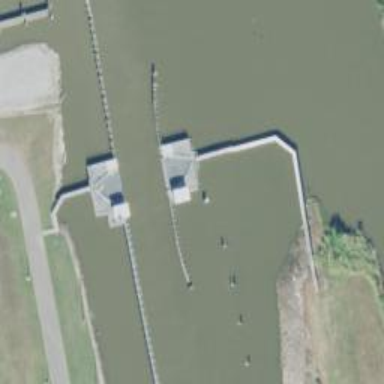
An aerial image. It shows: Lock gate on waterway.